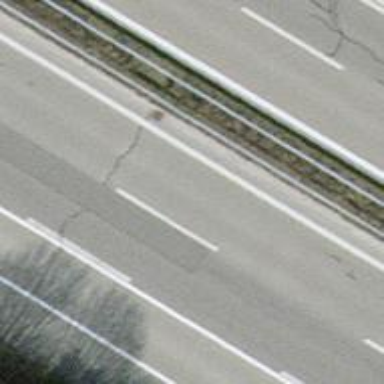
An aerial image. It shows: Motorway junction.